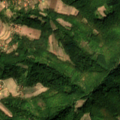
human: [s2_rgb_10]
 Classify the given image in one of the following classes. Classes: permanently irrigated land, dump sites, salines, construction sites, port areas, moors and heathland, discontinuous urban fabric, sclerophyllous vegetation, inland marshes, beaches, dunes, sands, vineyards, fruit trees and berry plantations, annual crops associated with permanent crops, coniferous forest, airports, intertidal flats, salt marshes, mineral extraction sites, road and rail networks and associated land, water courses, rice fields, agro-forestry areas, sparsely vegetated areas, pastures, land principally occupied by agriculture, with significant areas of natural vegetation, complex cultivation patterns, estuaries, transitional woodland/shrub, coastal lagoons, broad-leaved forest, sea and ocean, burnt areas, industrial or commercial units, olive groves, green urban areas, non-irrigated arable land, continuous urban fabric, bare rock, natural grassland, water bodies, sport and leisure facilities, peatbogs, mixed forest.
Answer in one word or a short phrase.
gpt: land principally occupied by agriculture, with significant areas of natural vegetation, broad-leaved forest